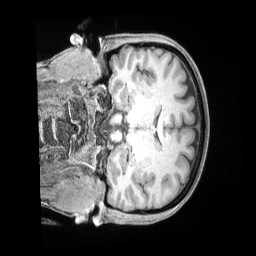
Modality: T1w
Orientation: coronal
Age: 36
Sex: female
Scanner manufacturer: siemens
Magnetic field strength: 3 T
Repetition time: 2 s
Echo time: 0.00211 s